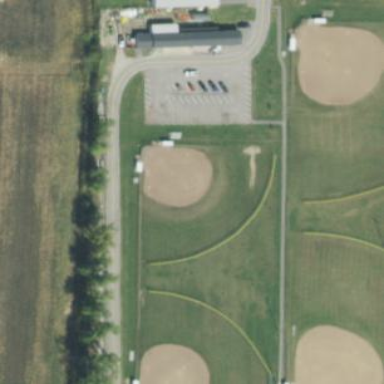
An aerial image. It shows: Baseball T-ball pitch for leisure and sports activities.